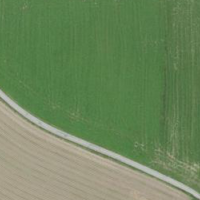
EUNIS habitat code: 52
Species observed at this site:
Anthoxanthum odoratum